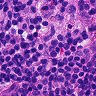
Metastatic tissue present: no